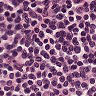
Metastatic tissue present: no